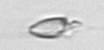
Label: Katodinium_or_Torodinium